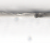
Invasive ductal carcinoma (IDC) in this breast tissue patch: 0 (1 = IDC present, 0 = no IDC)